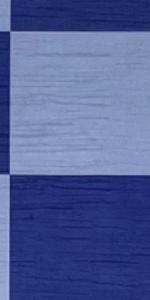
Label: Empty